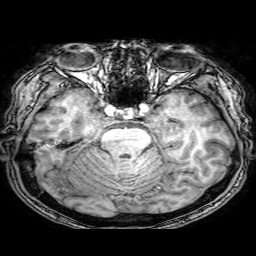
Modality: T1w
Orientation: coronal
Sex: male
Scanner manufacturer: philips
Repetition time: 0.0083 s
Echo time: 0.00381 s